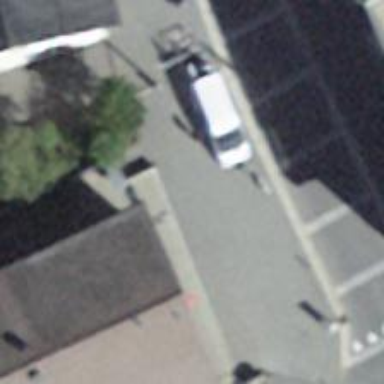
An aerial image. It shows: Bench for seating.